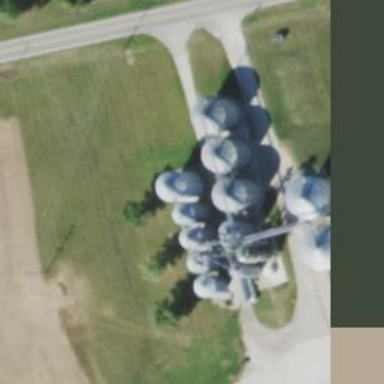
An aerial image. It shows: Silo.